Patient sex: F
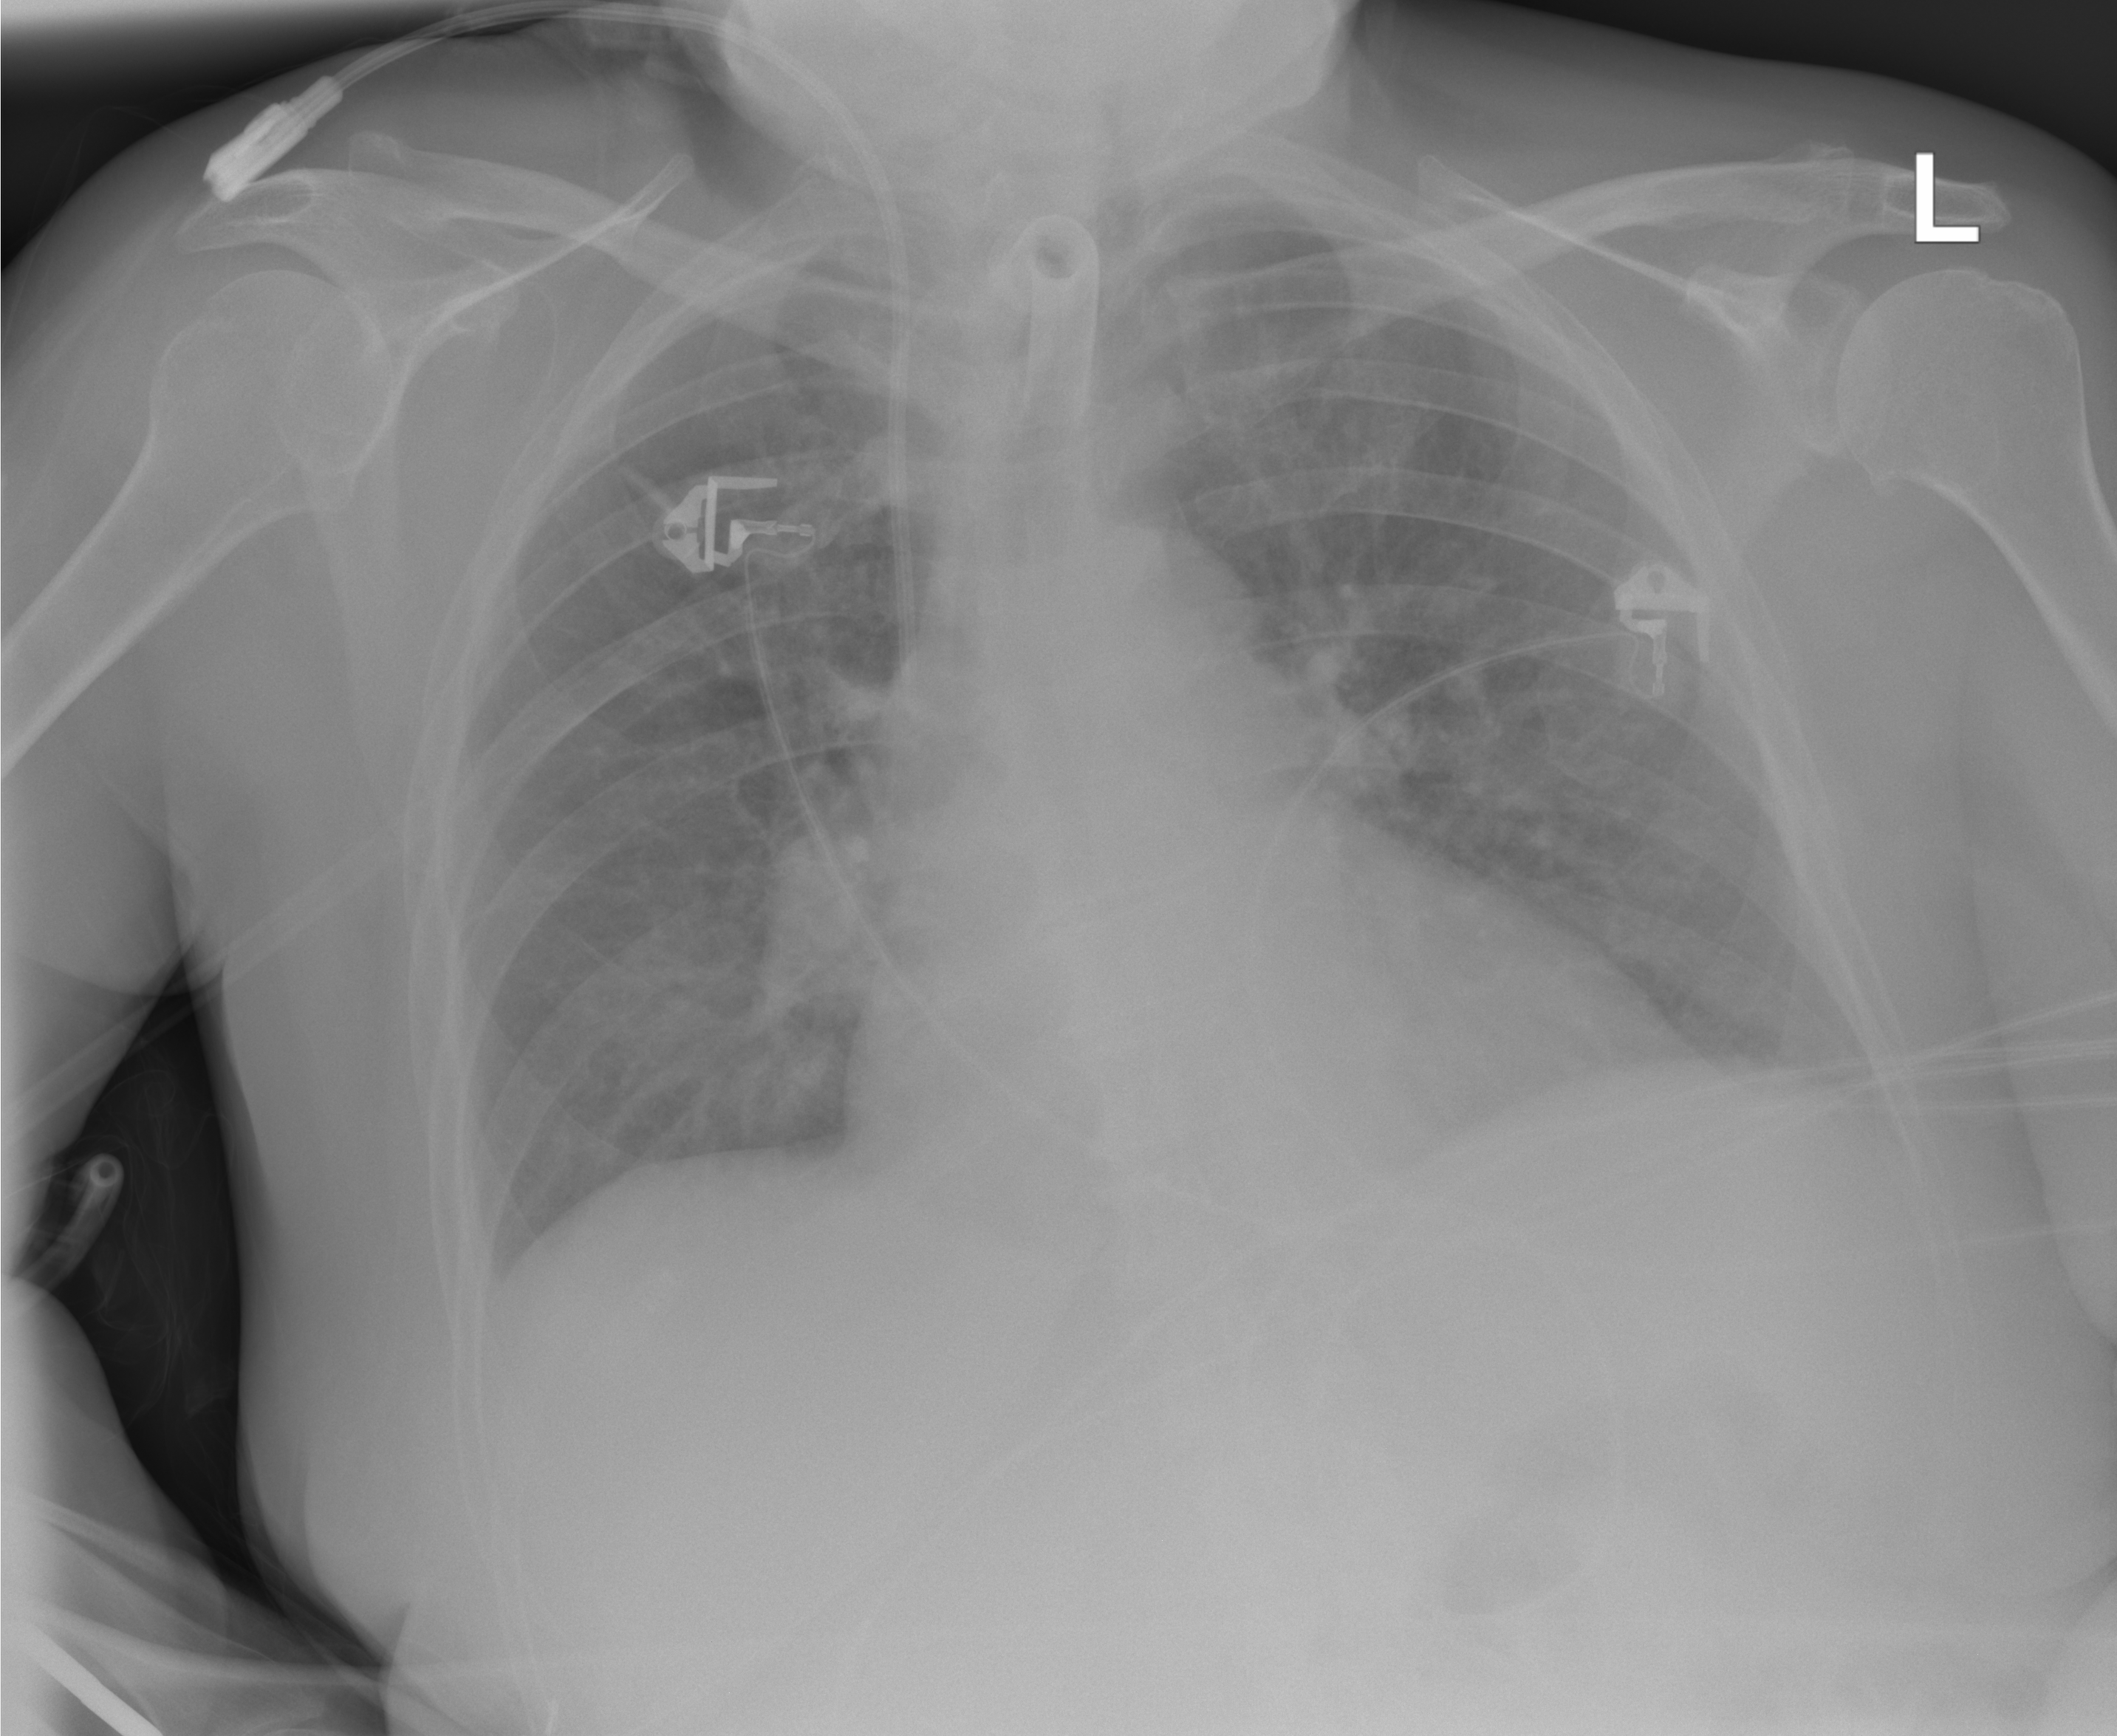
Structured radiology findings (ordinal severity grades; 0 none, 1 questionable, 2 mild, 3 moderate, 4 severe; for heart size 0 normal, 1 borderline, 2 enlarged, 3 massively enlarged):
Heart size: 0
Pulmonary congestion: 1
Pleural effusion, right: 0
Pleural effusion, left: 0
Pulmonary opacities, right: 1
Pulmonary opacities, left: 1
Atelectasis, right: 1
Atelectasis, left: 1